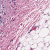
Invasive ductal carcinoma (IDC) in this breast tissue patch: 1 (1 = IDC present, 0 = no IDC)